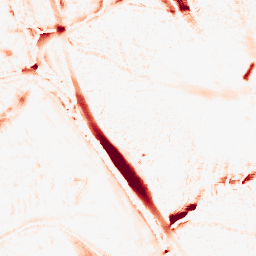
Category: morphological
Decomposition family: morphological_ellipse
Decomposition parameters: operation: opening
width: 20
height: 30
Upsampling method: lanczos
Upsampling parameters: scale: 8
Upsampling scale: 8